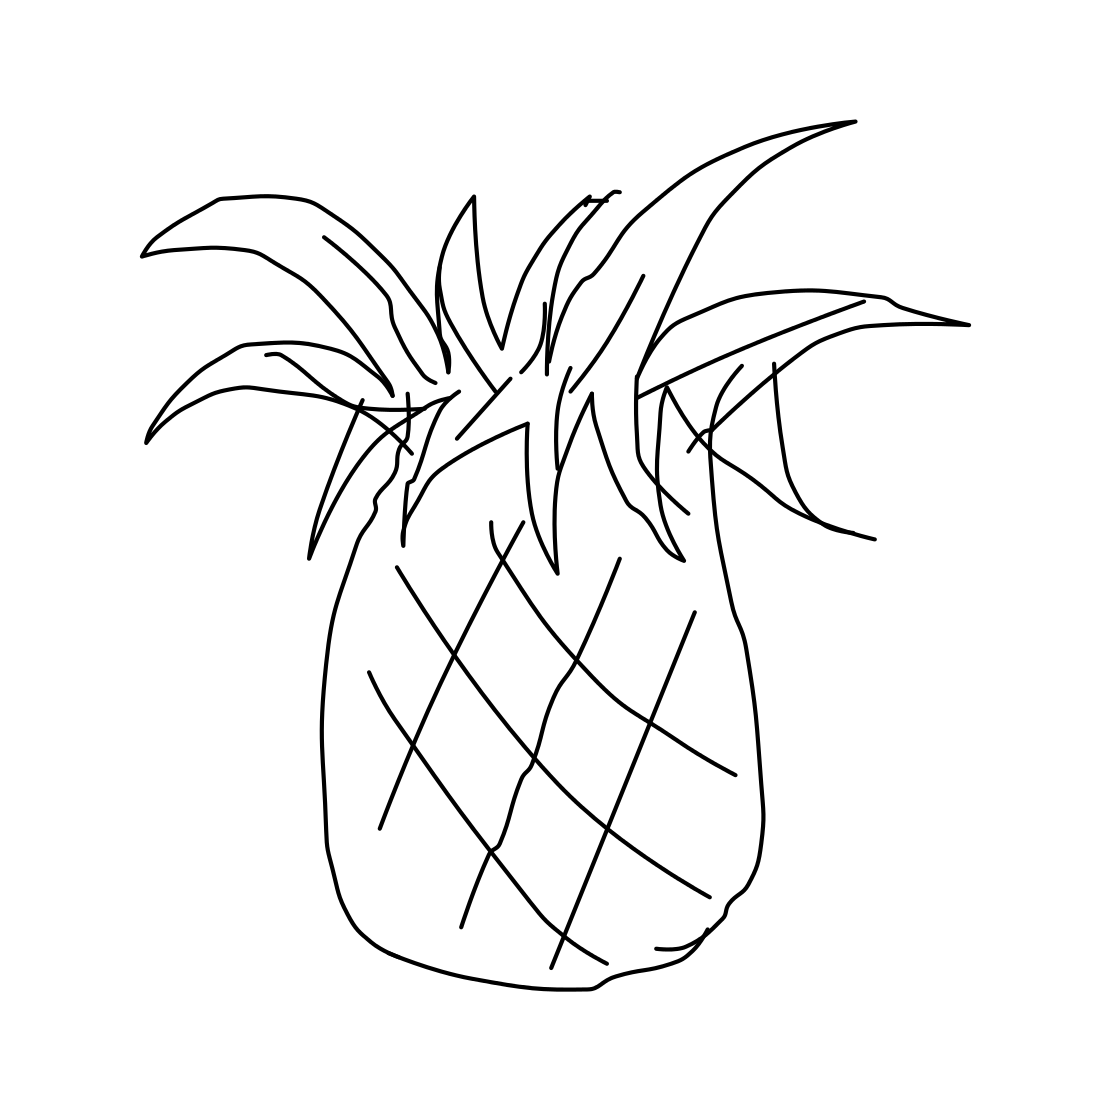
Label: pineapple